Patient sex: M
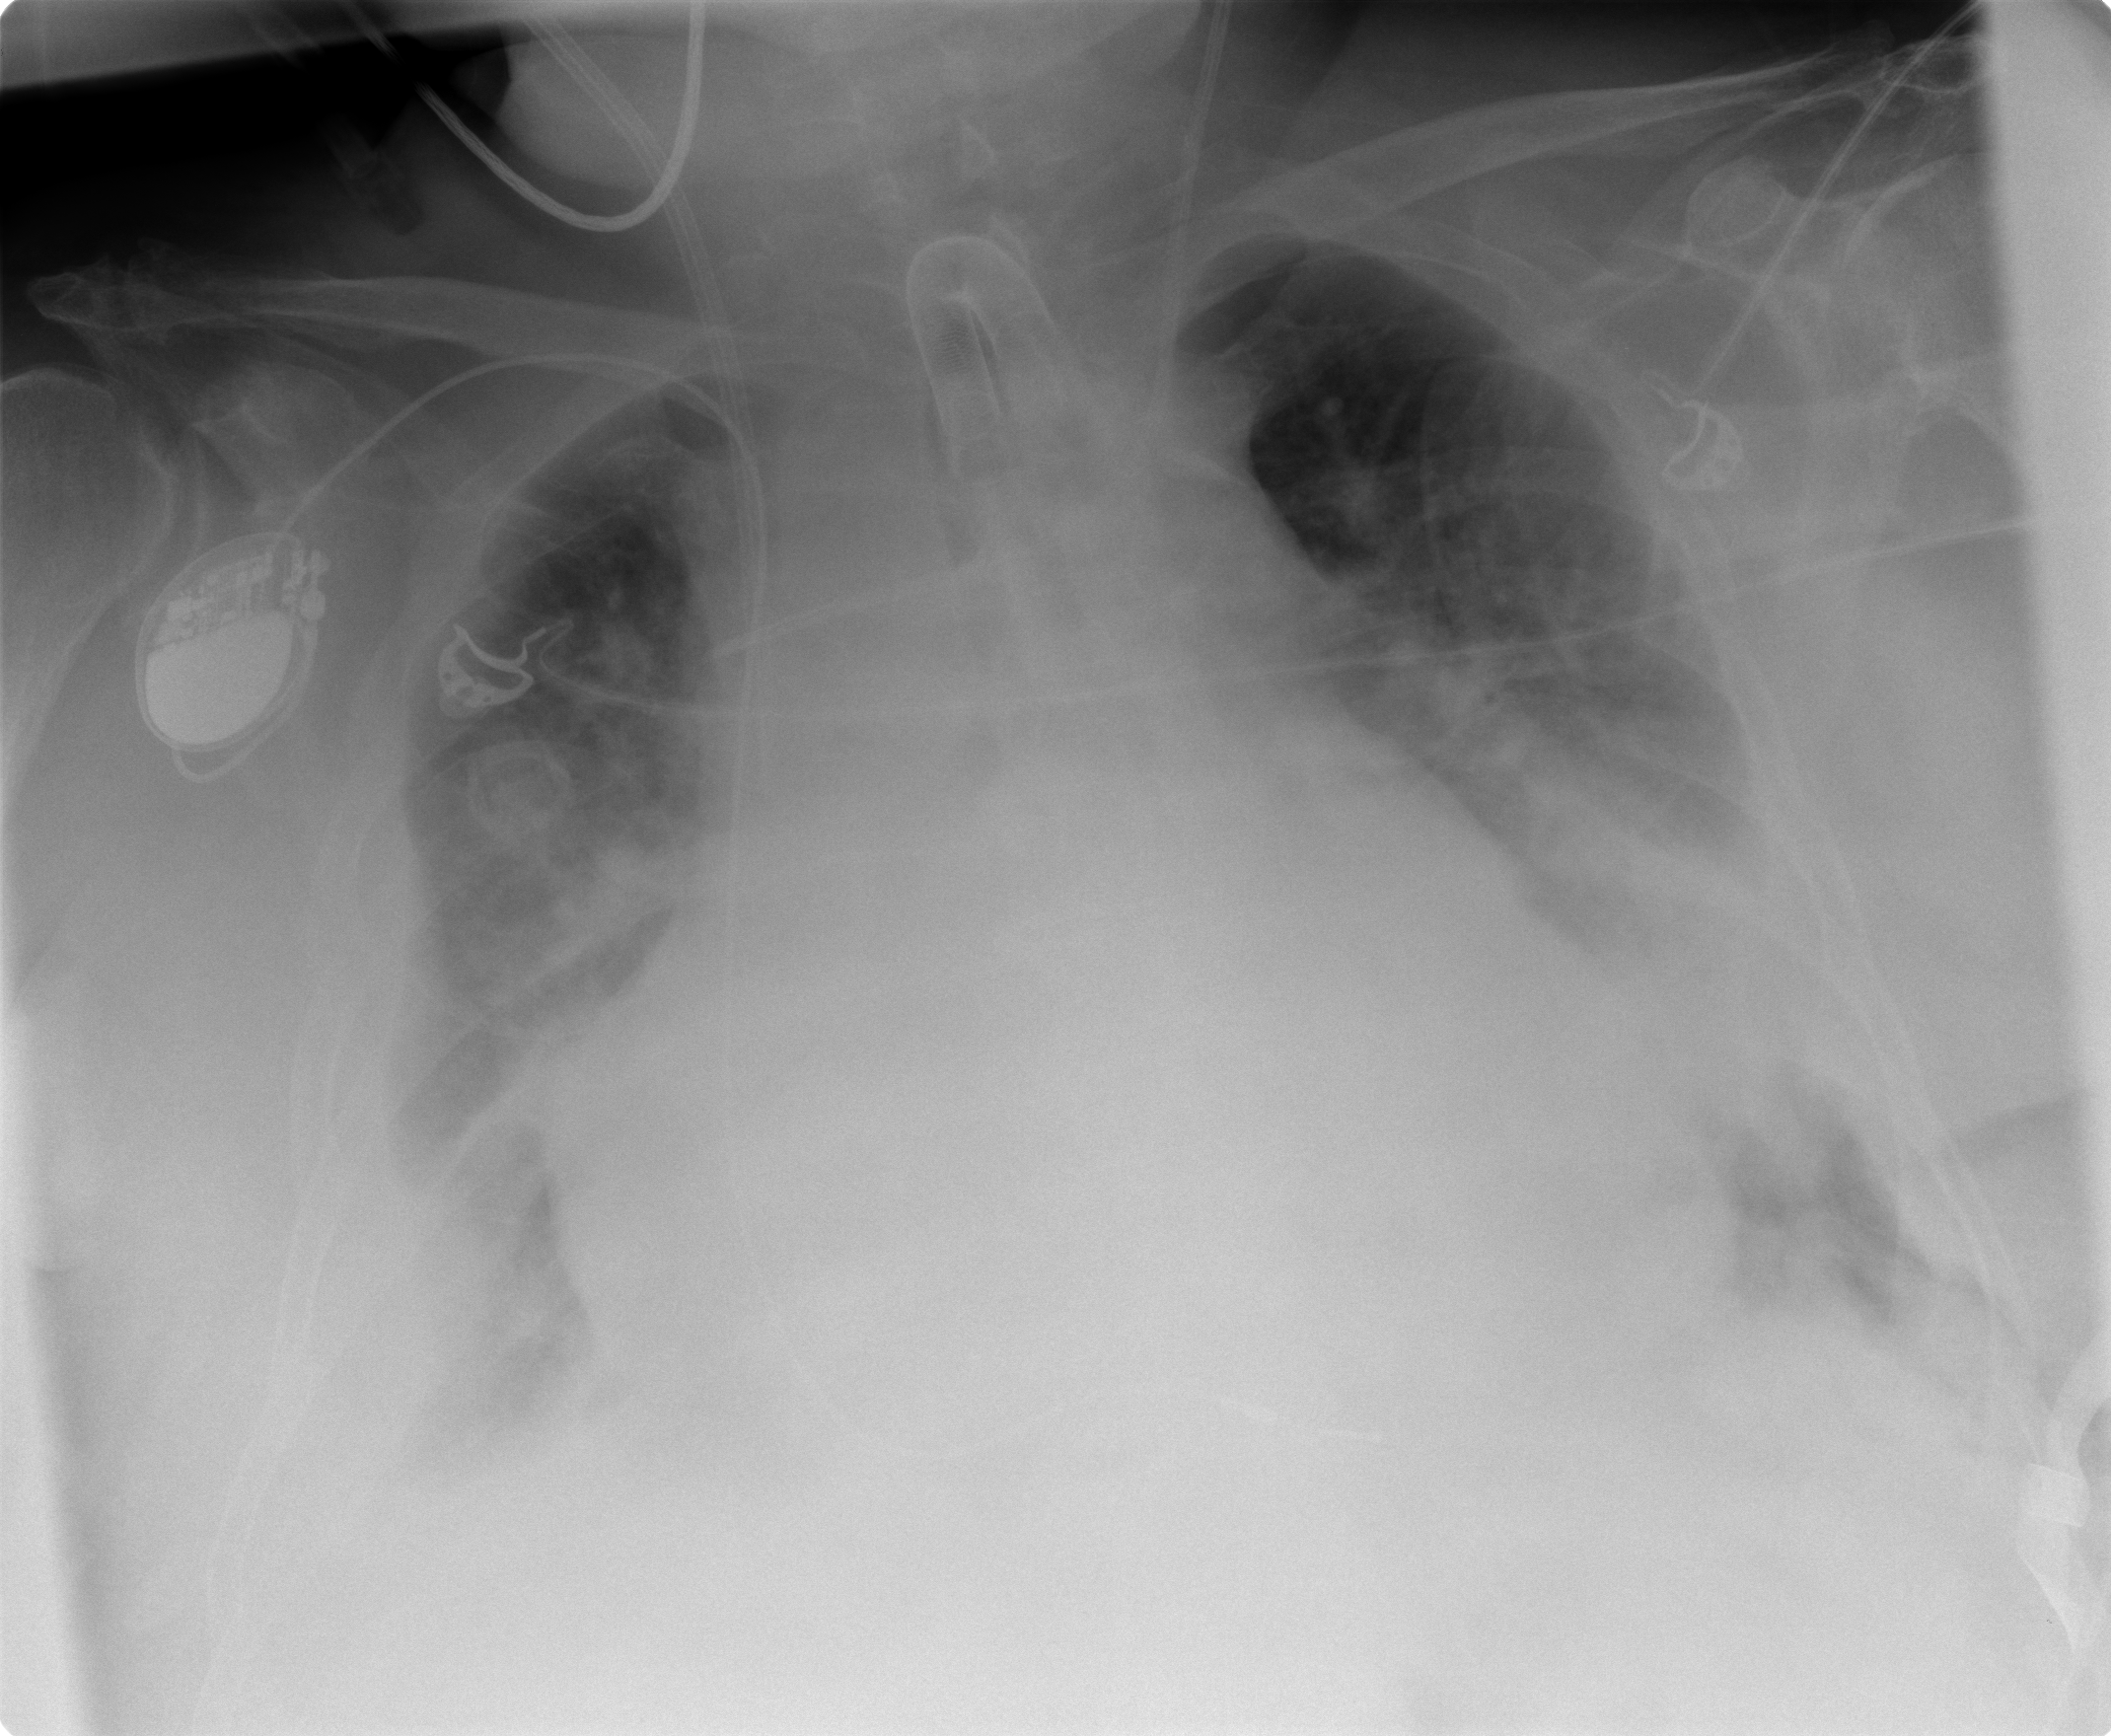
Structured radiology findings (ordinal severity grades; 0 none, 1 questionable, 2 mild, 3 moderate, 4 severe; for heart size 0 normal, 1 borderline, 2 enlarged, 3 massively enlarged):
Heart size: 3
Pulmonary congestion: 2
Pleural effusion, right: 3
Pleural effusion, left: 2
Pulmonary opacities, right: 2
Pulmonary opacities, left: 3
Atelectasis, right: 3
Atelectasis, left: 3